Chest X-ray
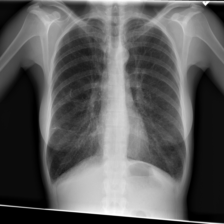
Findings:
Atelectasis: negative
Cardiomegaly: negative
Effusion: negative
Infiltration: negative
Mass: negative
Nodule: negative
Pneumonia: negative
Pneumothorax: negative
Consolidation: negative
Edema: negative
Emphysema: negative
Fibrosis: negative
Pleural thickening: negative
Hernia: negative